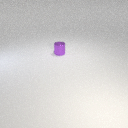
small purple metal cylinder